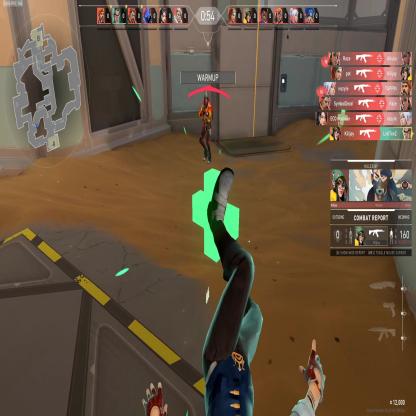
Label: enemy